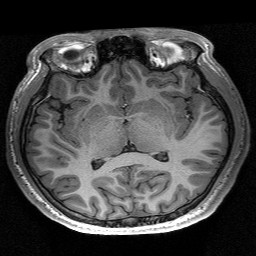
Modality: T1w
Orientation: coronal